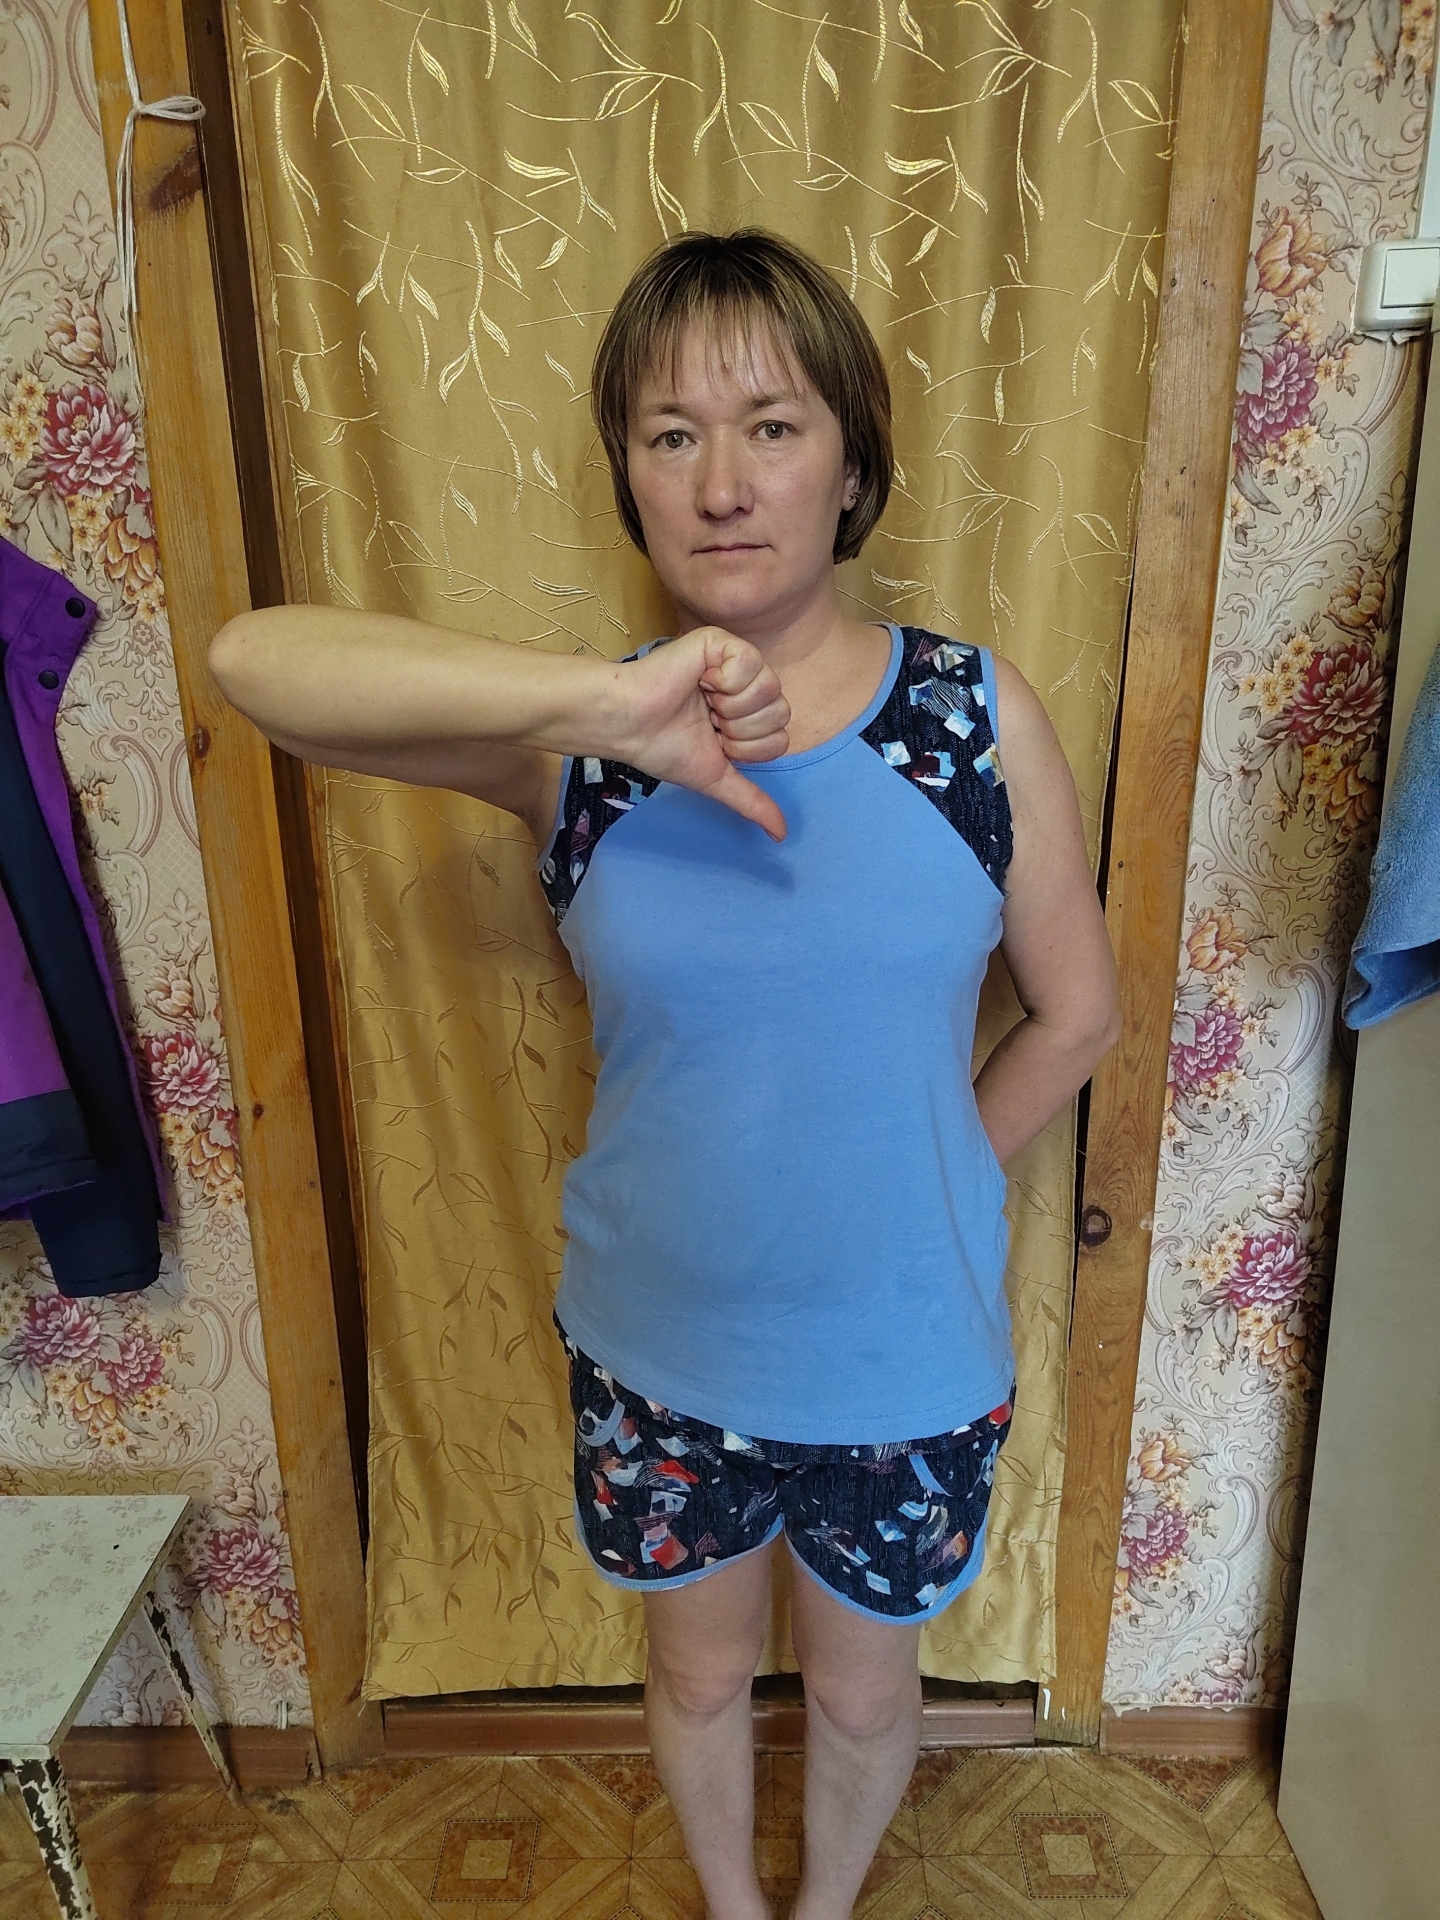
Label: clear